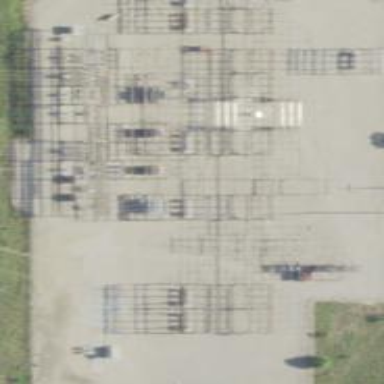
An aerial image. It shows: Switch for power supply.